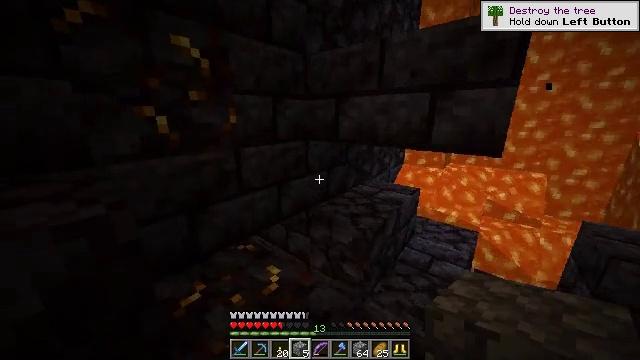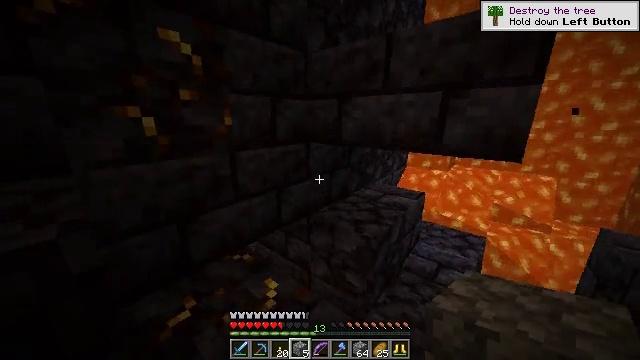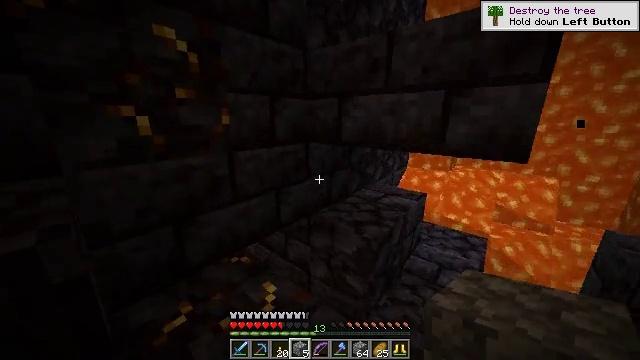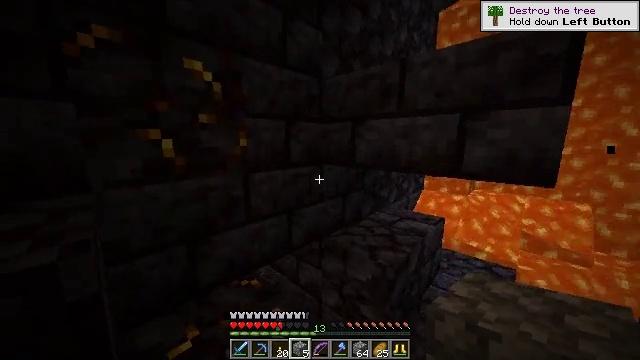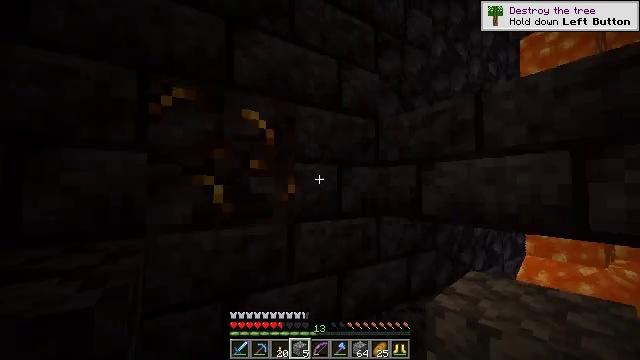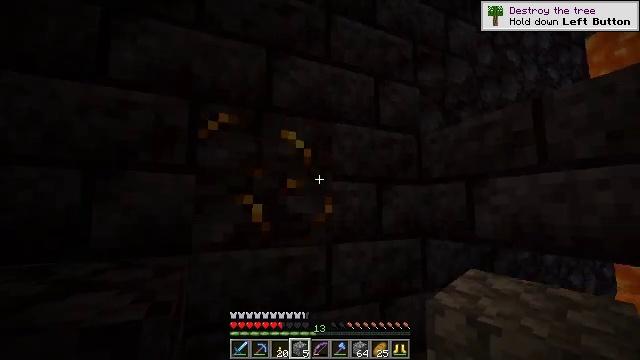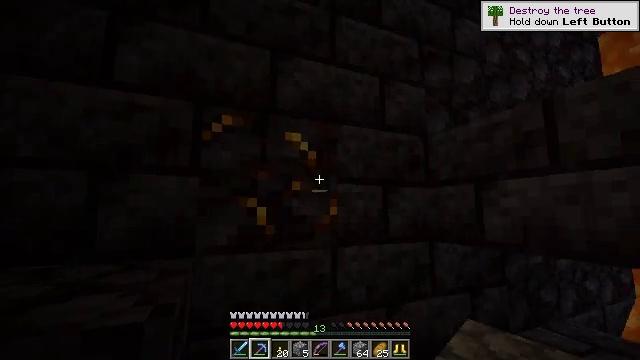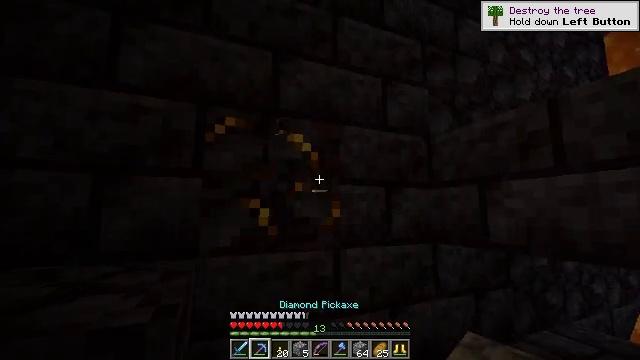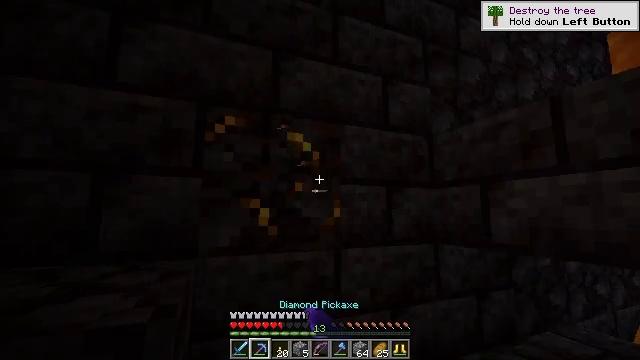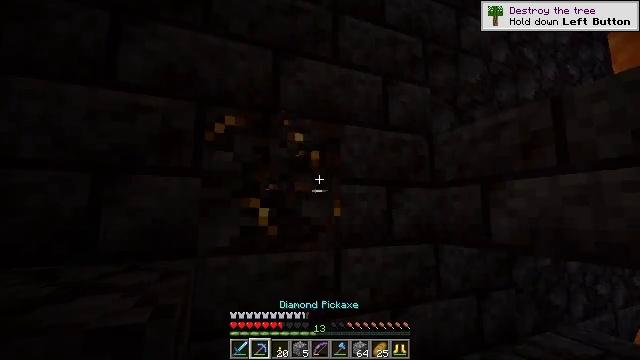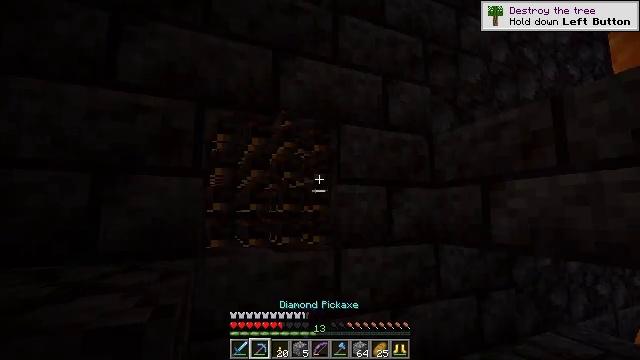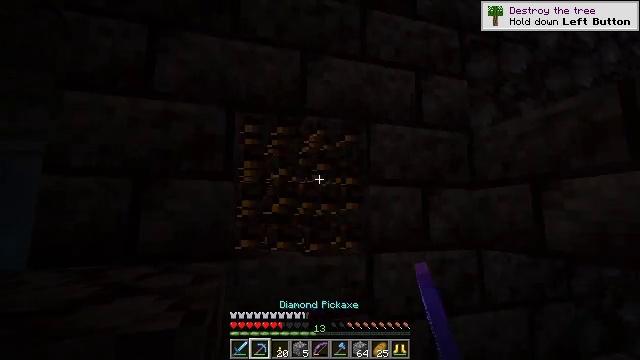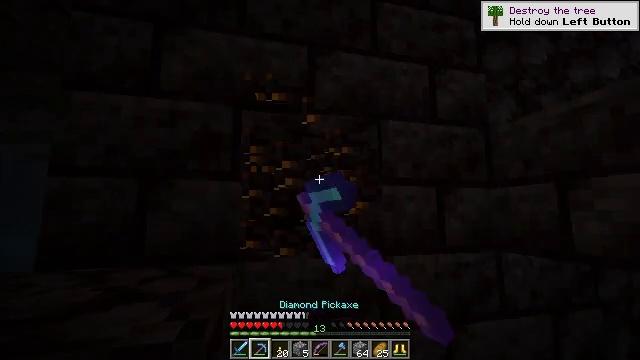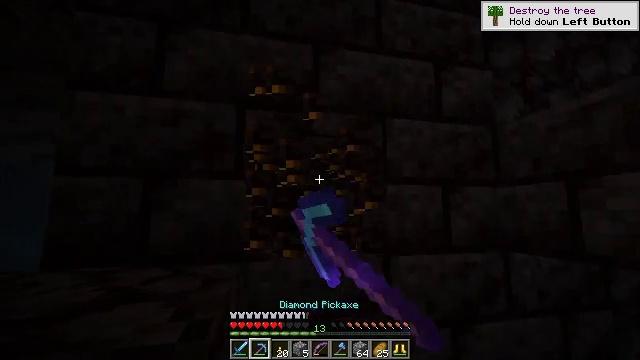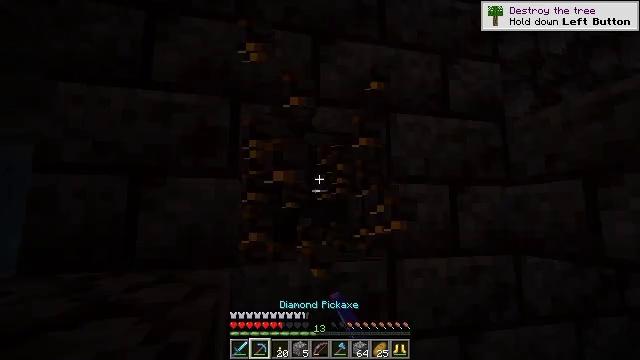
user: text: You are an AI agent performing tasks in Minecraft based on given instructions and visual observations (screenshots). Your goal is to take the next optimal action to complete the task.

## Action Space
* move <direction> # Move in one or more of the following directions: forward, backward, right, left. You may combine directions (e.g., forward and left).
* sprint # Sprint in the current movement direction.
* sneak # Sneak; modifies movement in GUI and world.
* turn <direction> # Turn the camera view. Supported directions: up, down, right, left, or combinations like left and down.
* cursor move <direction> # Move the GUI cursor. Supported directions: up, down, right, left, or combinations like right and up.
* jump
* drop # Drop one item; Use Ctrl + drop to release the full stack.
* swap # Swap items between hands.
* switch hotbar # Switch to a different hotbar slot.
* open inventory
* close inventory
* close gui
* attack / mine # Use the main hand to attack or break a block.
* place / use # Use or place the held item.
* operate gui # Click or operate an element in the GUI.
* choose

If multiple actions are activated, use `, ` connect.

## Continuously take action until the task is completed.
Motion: motion action
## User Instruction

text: Mine gilded blackstone underground.
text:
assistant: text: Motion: move forward, sneak
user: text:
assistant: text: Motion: sneak
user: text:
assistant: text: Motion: sneak, turn left and up
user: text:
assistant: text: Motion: sneak, turn left and up
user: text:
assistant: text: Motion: sneak, turn left and up
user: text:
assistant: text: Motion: sneak, turn left, switch to hotbar 2
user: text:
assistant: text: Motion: sneak, attack / mine, switch to hotbar 2
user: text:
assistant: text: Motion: sneak, attack / mine
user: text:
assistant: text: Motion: sneak, attack / mine
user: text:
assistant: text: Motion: move forward, sneak, attack / mine
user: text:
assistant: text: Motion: move forward, sneak, turn left, attack / mine
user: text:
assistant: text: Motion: move forward, sneak, turn left, attack / mine
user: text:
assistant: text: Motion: move forward, sneak, attack / mine
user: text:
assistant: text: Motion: move forward, sneak, attack / mine
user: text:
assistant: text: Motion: sneak, attack / mine